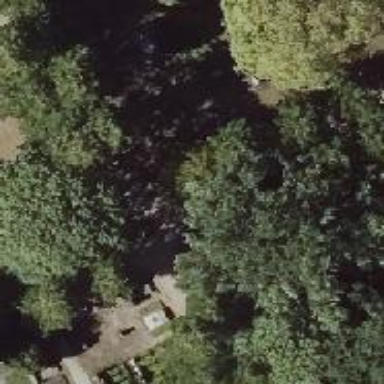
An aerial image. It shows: Historic tomb in the cemetery.